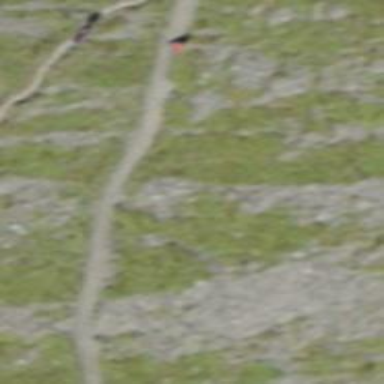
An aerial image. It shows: Path with excellent trail visibility.